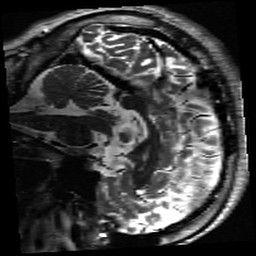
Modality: inplaneT2
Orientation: sagittal